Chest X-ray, PA view. Patient: 38 years old, sex F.
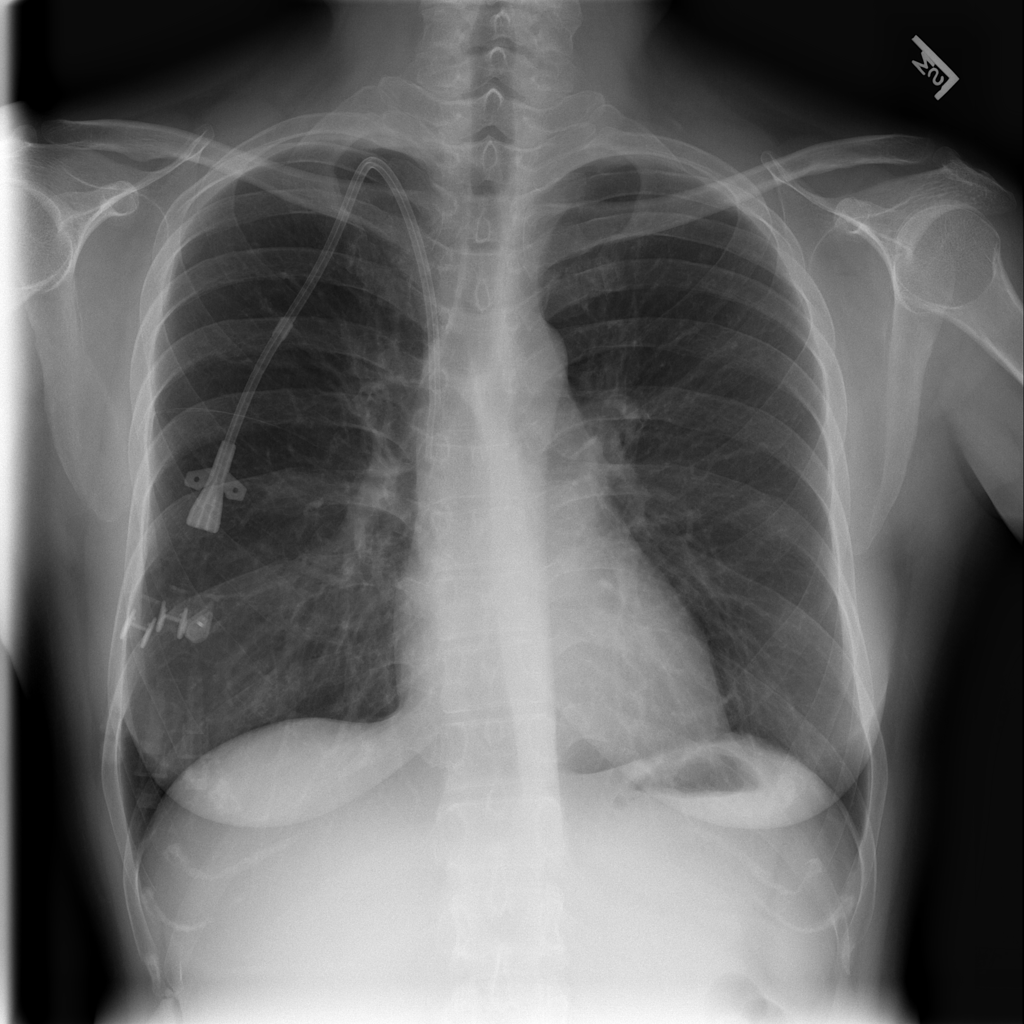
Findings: No Finding